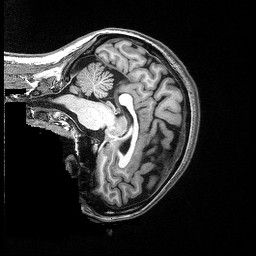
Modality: T1w
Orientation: sagittal
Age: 37
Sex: female
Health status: healthy
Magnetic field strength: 3 T
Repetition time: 2.53 s
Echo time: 0.00331 s